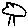
Label: tree